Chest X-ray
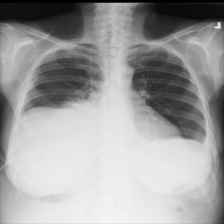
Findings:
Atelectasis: negative
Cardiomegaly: negative
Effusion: positive
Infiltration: negative
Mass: negative
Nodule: negative
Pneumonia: negative
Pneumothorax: negative
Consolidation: negative
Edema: negative
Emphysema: negative
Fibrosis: negative
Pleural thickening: negative
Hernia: negative